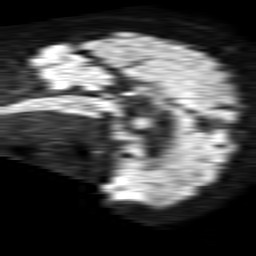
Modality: TRACE
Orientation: sagittal
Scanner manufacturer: philips
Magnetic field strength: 1.5 T
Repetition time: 4.6 s
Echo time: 0.08631 s